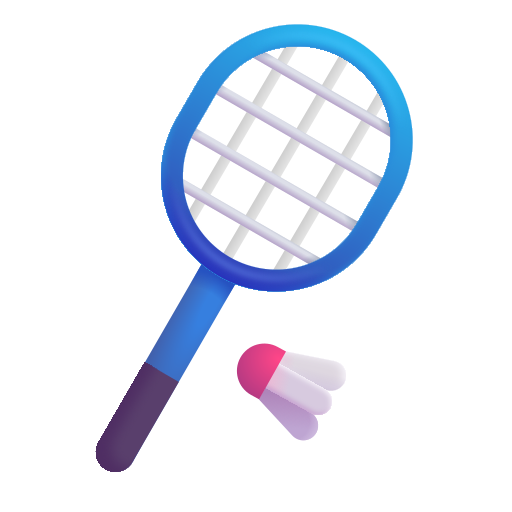
badminton color